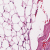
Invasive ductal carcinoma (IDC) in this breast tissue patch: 0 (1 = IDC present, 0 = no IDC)